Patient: sex F, age 73
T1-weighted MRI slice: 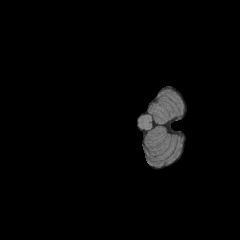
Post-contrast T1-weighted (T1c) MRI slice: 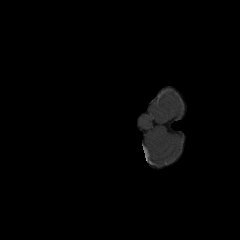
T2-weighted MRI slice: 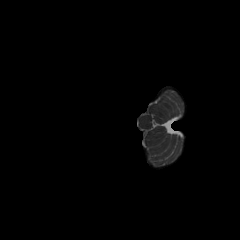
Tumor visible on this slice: no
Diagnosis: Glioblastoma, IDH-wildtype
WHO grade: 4